Aerial crown-view tile of a tropical tree (Barro Colorado Island, Panama), acquired 20240611:
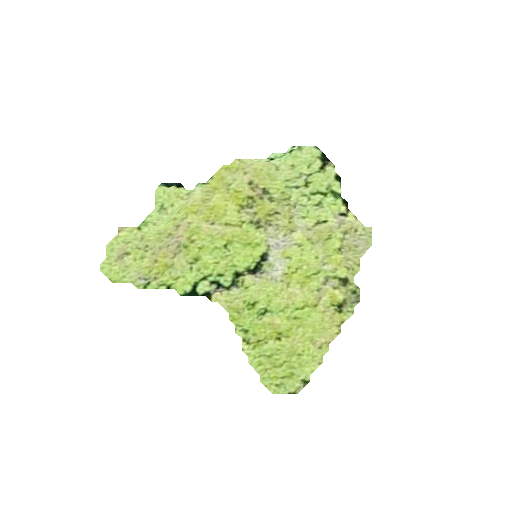
Species: Alseis blackiana
GBIF accepted scientific name: Alseis blackiana
Crown area: 57.873 m²